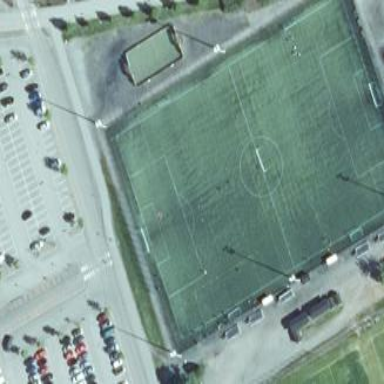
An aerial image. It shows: Artificial turf soccer pitch for leisure activities.